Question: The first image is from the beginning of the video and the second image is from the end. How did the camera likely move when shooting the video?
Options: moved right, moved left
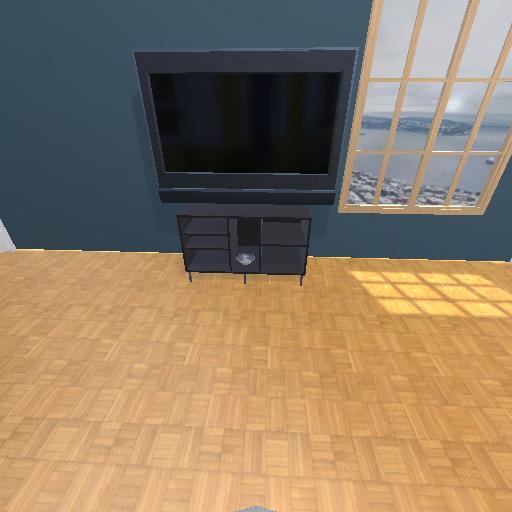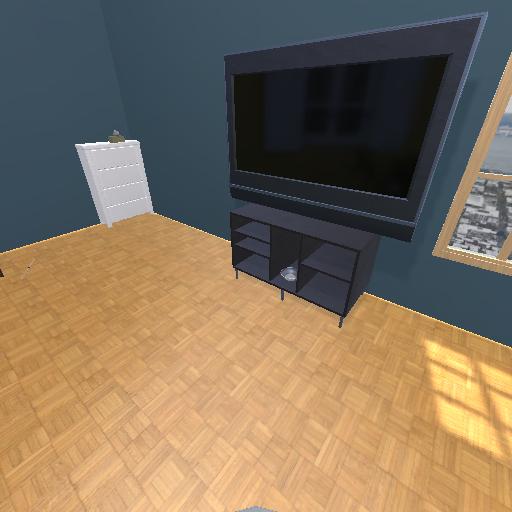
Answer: moved right